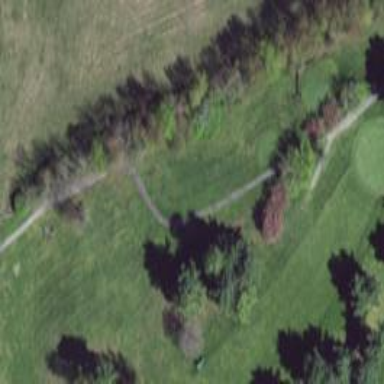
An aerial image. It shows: Path used for both walking and golf.